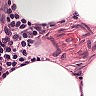
Metastatic tissue present: no